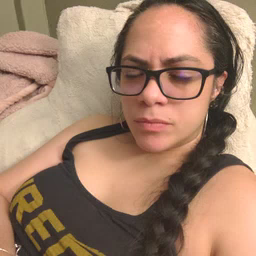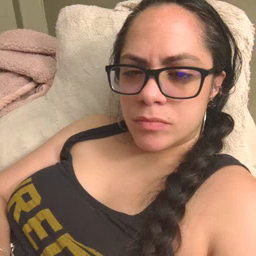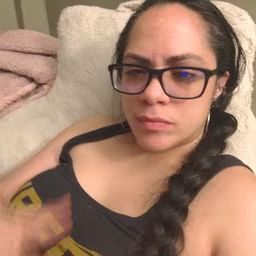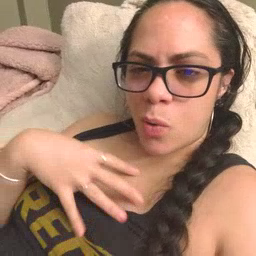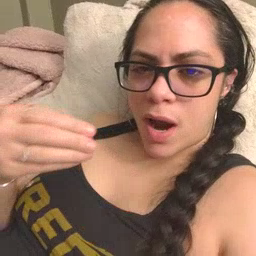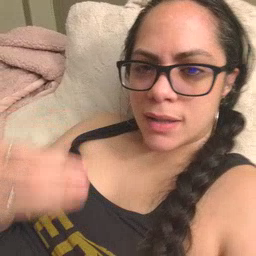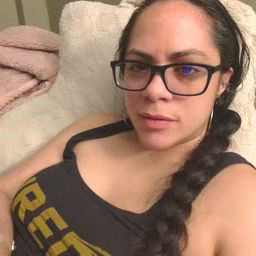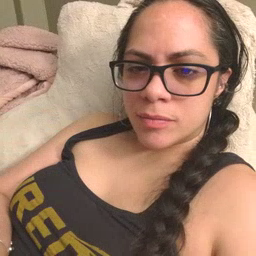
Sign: white